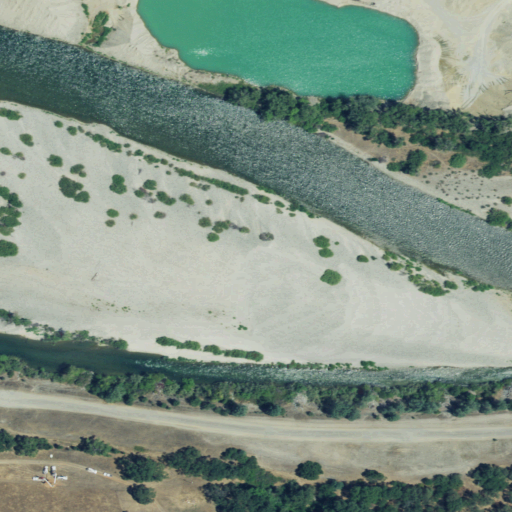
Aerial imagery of bar in California named Long Bar containing barren land, open water, low intensity development, grassland, shrub, and open development